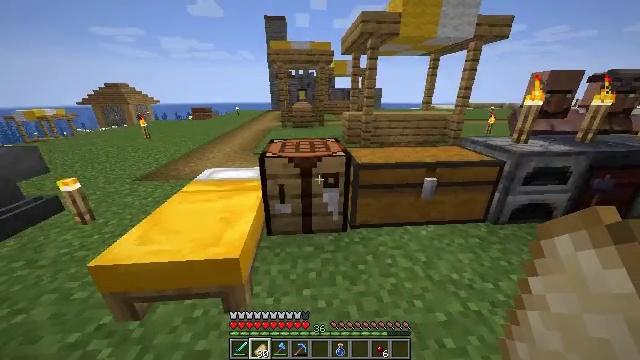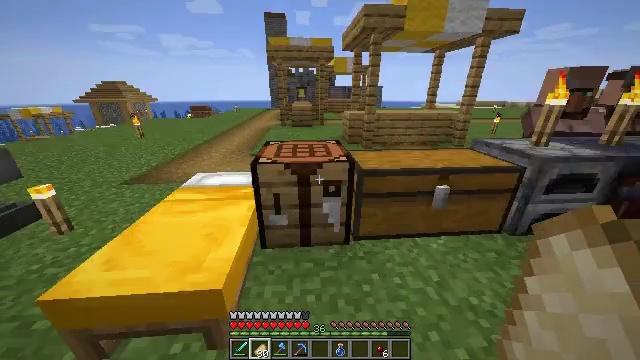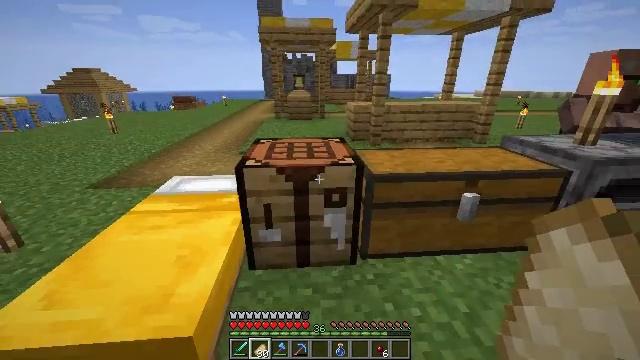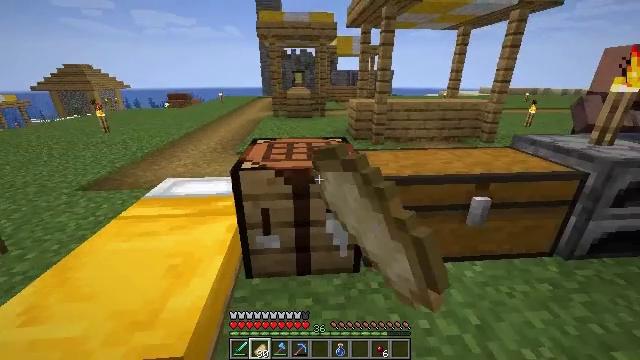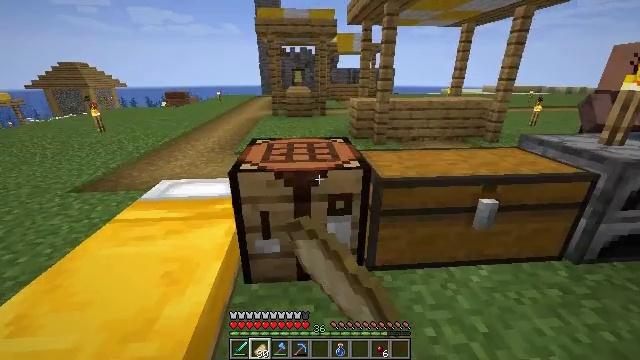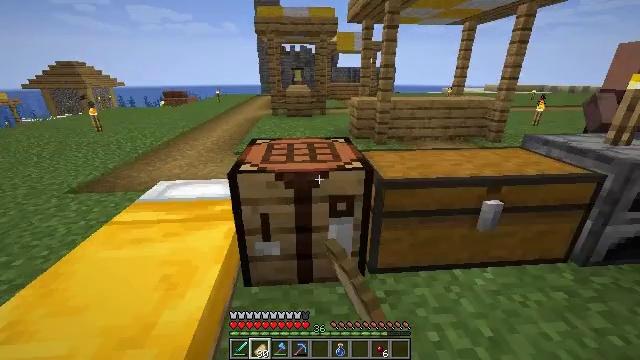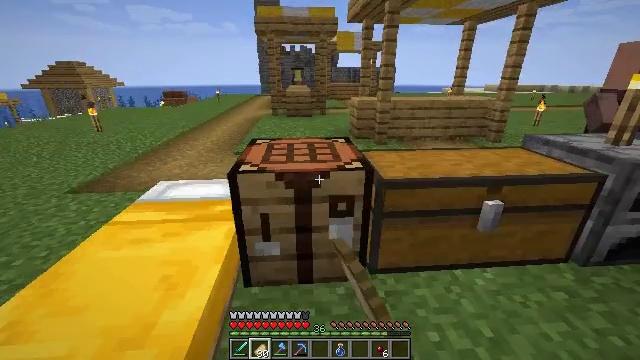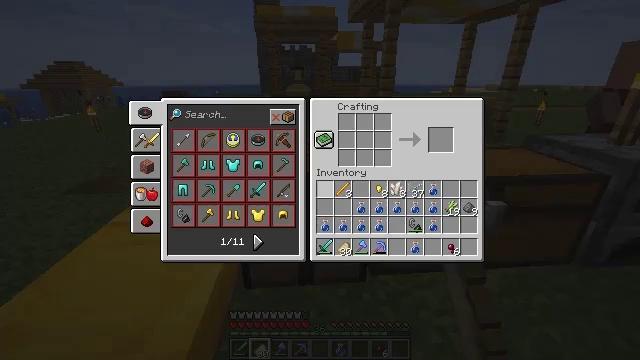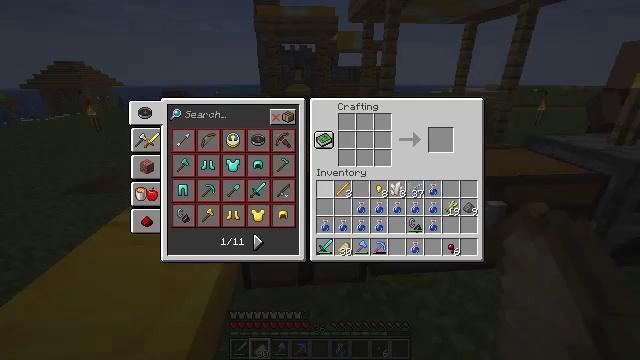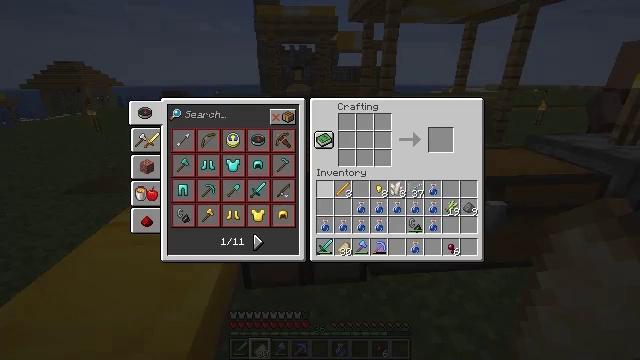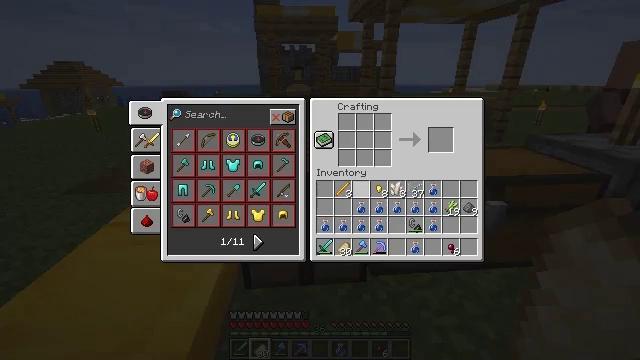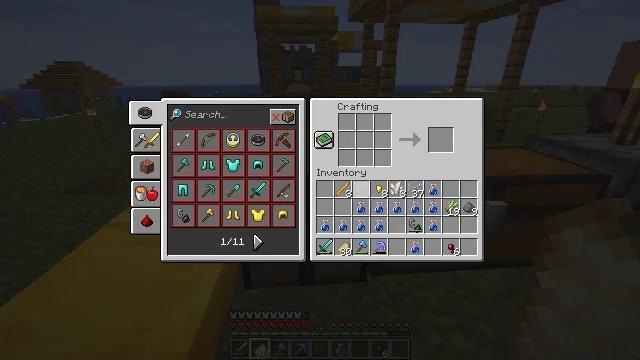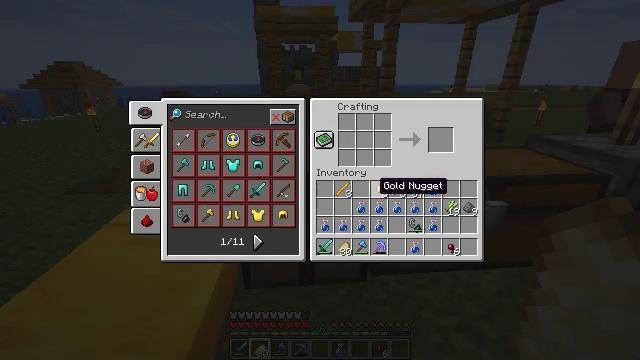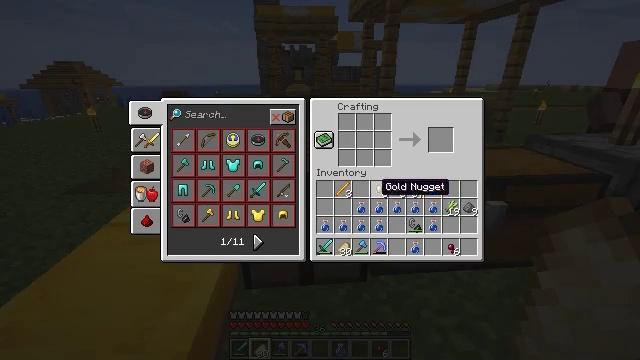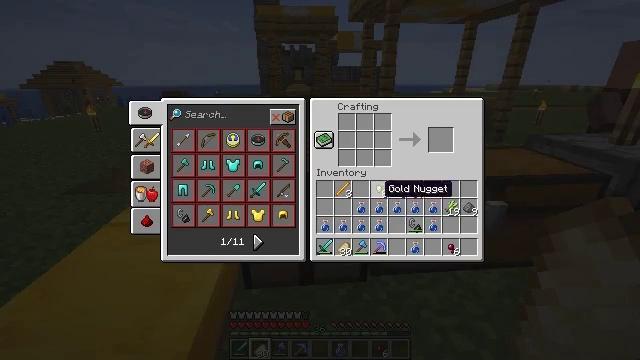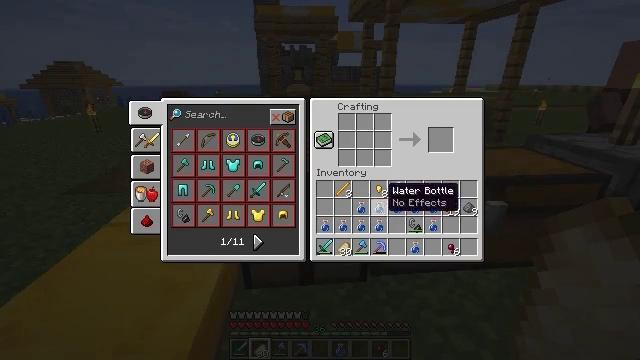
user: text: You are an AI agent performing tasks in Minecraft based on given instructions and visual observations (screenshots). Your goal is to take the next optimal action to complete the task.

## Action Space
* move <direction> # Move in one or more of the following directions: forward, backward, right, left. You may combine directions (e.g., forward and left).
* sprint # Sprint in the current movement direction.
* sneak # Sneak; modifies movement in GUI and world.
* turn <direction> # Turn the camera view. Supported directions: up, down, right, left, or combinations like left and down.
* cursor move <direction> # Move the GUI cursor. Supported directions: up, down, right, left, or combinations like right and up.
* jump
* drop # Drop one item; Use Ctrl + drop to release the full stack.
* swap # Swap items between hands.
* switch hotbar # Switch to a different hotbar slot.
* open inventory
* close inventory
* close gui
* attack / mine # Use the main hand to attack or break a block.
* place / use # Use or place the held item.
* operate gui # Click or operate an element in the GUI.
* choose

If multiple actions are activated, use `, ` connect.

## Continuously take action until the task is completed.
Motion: motion action
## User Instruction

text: Make sugar using sugarcane.
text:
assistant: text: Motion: no_op
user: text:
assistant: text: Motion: use / place
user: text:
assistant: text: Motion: use / place
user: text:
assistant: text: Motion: use / place
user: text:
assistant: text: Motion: no_op
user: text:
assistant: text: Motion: no_op
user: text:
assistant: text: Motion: open gui
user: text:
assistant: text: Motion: no_op
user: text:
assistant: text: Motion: cursor move right
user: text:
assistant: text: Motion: cursor move right
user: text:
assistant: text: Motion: cursor move right
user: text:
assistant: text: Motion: no_op
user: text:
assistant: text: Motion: no_op
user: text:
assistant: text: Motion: no_op
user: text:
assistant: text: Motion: no_op
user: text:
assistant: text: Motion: cursor move right
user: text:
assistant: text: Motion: cursor move right
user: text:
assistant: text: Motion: cursor move right
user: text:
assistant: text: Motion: cursor move right
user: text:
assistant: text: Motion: cursor move right
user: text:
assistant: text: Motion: no_op
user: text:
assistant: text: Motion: no_op
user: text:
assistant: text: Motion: no_op
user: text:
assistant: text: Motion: no_op
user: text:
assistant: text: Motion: no_op
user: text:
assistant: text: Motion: no_op
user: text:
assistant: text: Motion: no_op
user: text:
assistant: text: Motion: operate gui
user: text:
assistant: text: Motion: operate gui
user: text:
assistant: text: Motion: no_op